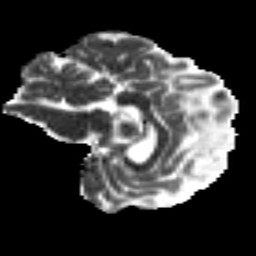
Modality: MD
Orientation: sagittal
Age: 21
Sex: female
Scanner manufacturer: siemens
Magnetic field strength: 3 T
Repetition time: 8.8 s
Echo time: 0.085 s